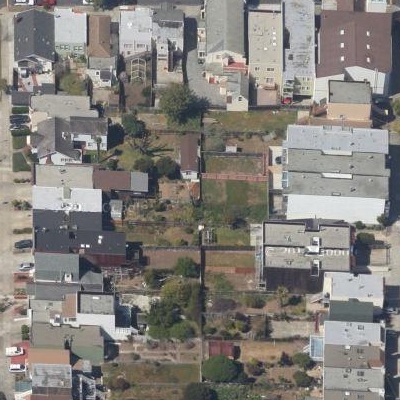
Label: Resident